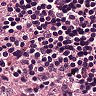
Metastatic tissue present: no